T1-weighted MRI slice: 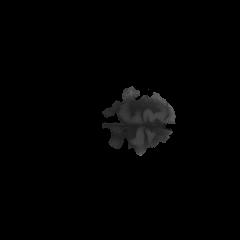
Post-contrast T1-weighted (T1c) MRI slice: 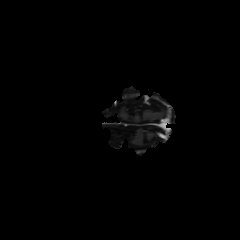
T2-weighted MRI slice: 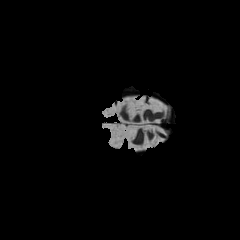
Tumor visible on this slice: no